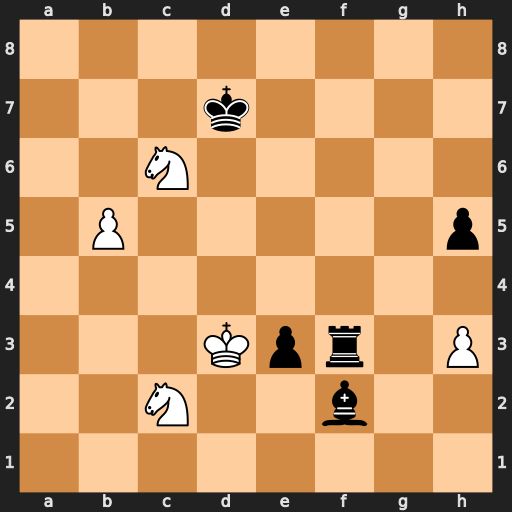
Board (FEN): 8/3k4/2N5/1P5p/8/3Kpr1P/2N2b2/8
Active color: w
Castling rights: -
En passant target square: -
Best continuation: Ne5+ Kd6 Nxf3